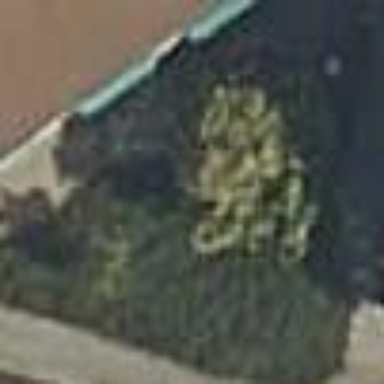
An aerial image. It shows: Garden with kerb border.